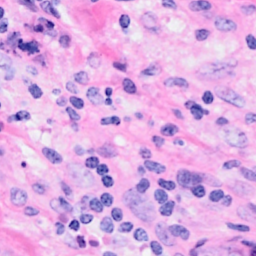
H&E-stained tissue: Breast